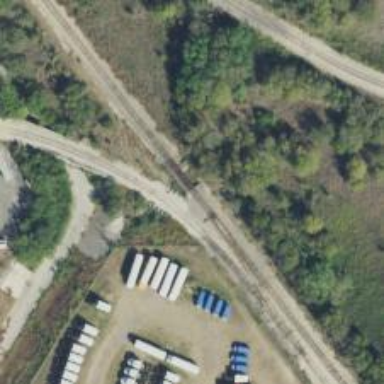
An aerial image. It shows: Railway bridge with tracks in the excepted class.